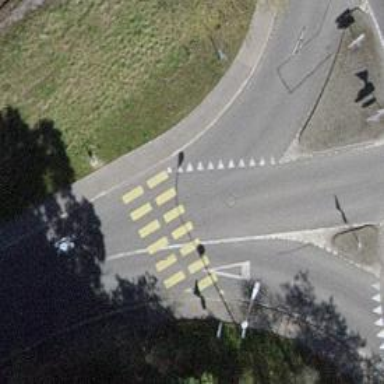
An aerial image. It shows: Uncontrolled zebra crossing with zebra markings.